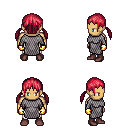
a pixel art fantasy rpg character, male body template, human, tanned skin, chain mail, white pants, ruby red twin-tailed hairstyle, gold gloves, maroon shoes, four views (front, back, left, right), 2x2 character sprite sheet, small pixel art, hard edges, no anti-aliasing